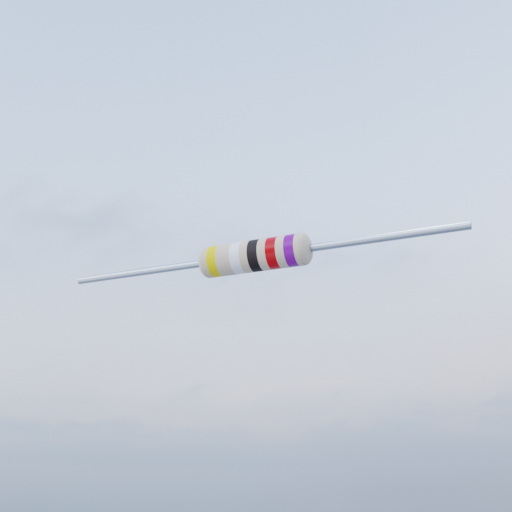
Resistor colour bands (in order): yellow, white, black, red, violet